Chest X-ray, PA view. Patient: 66 years old, sex F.
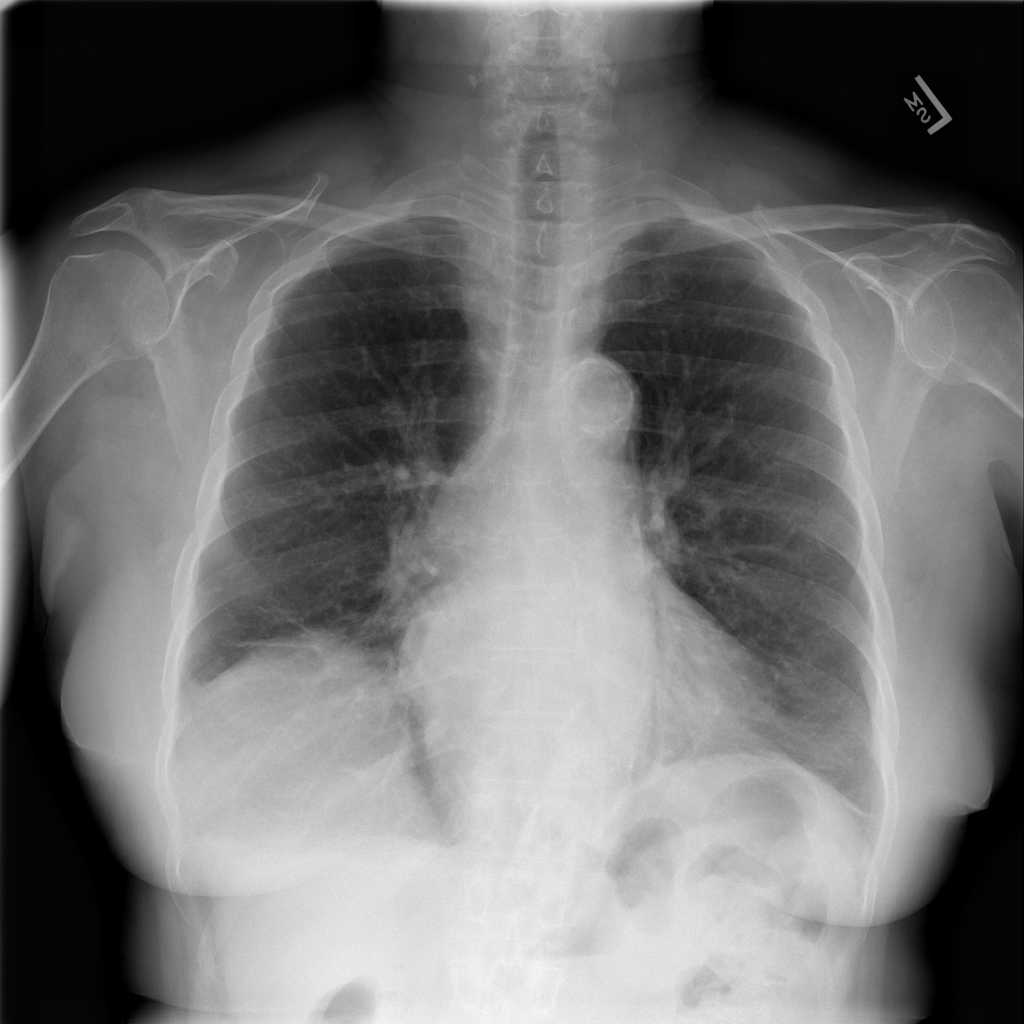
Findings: No Finding